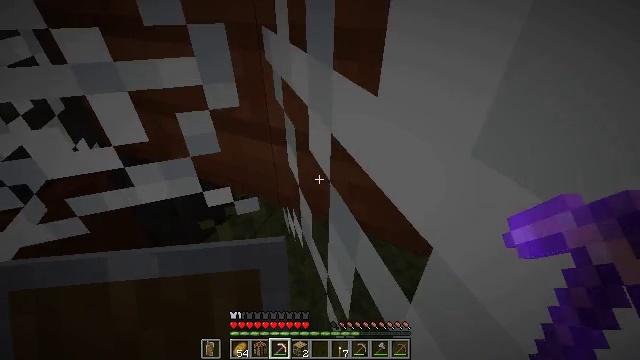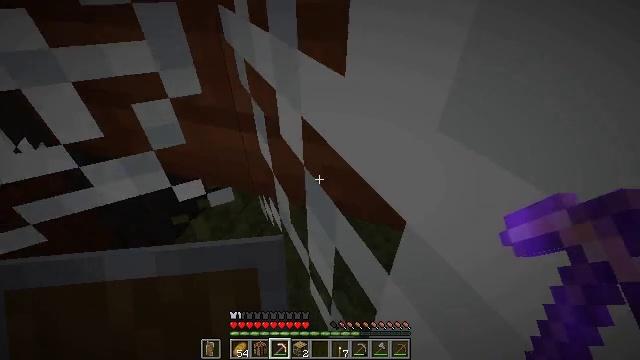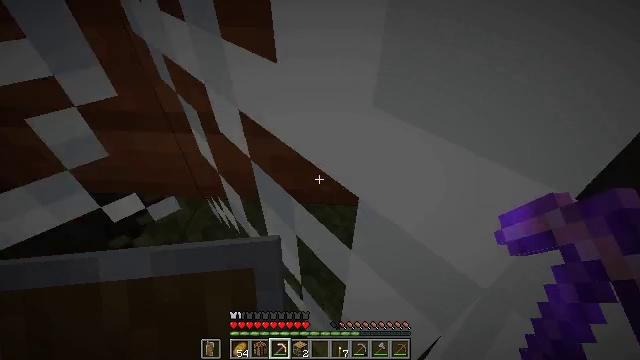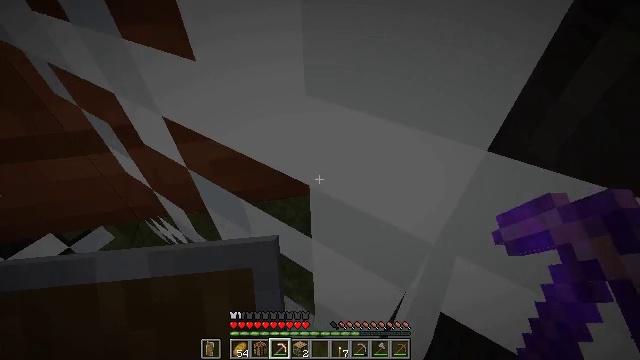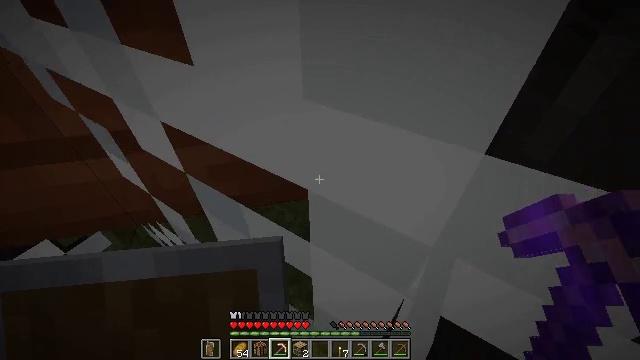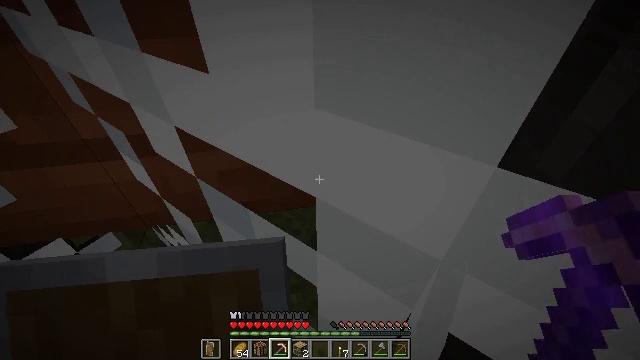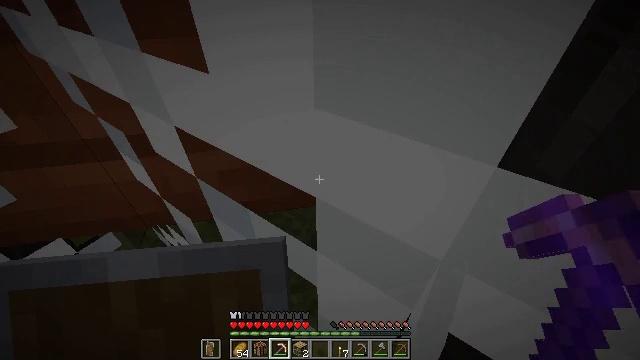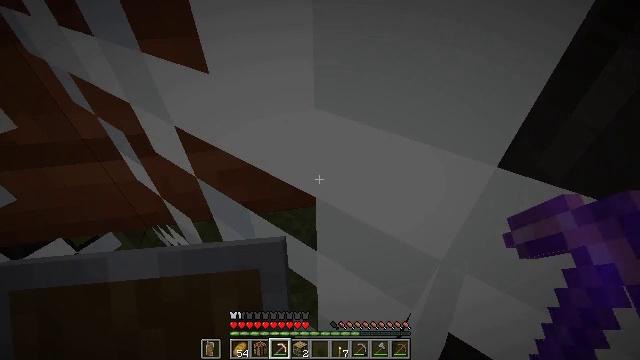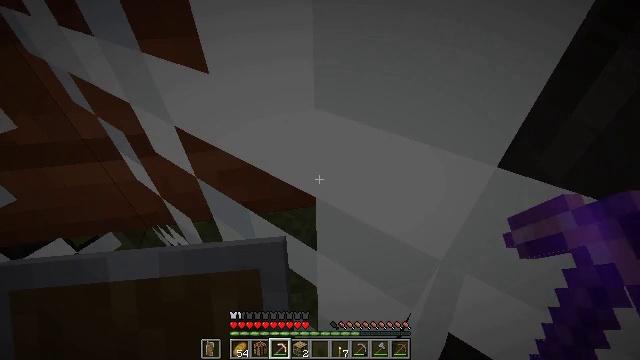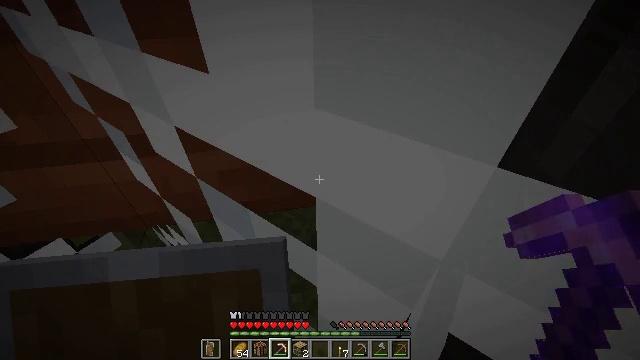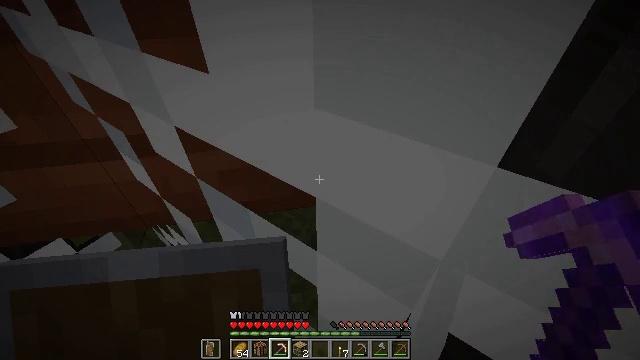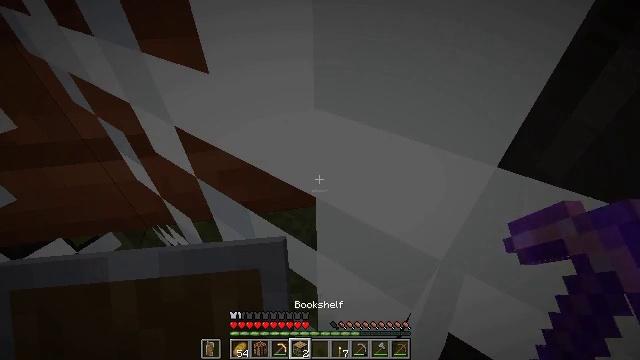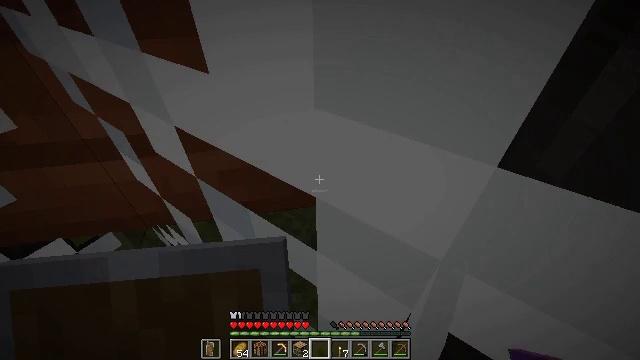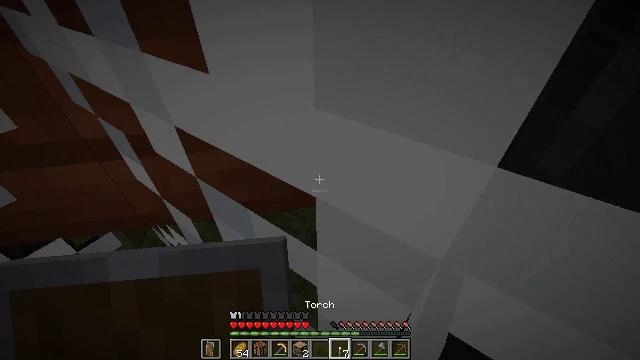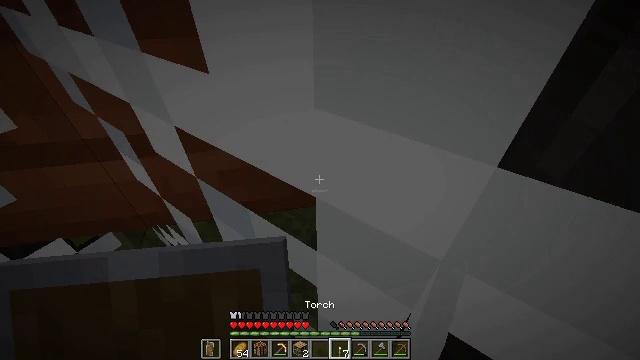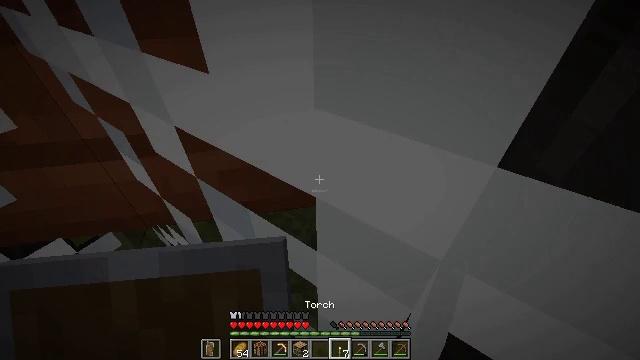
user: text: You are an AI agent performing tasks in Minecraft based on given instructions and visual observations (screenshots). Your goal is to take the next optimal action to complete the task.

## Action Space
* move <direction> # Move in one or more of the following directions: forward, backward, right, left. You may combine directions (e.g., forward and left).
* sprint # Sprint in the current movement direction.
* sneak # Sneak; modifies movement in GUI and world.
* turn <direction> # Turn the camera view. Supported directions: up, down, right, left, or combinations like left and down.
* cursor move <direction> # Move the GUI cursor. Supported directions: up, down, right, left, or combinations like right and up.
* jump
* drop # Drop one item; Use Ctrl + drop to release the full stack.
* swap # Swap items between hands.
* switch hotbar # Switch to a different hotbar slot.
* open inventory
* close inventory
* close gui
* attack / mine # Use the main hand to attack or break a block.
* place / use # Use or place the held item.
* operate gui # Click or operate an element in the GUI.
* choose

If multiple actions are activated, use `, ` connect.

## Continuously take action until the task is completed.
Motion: motion action
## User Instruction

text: Destroy the bookshelf.
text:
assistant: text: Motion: turn right and down
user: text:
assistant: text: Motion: turn right and down
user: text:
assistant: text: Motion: turn right and down
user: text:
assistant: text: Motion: no_op
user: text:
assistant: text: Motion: turn left and up
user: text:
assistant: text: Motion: no_op
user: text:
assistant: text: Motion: no_op
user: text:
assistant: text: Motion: no_op
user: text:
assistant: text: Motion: no_op
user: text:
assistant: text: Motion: no_op
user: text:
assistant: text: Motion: no_op
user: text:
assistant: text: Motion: no_op
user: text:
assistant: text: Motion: no_op
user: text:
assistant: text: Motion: no_op
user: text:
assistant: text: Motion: no_op
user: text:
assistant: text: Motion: no_op
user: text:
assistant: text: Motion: no_op
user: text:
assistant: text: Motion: no_op
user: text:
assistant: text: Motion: no_op
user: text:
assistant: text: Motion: no_op
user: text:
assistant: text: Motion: no_op
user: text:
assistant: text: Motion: no_op
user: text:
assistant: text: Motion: no_op
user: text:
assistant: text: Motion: no_op
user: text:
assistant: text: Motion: turn left
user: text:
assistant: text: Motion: turn left
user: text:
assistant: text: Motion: turn left and up
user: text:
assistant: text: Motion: turn left and up
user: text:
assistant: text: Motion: turn left and up
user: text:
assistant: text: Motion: turn left and up